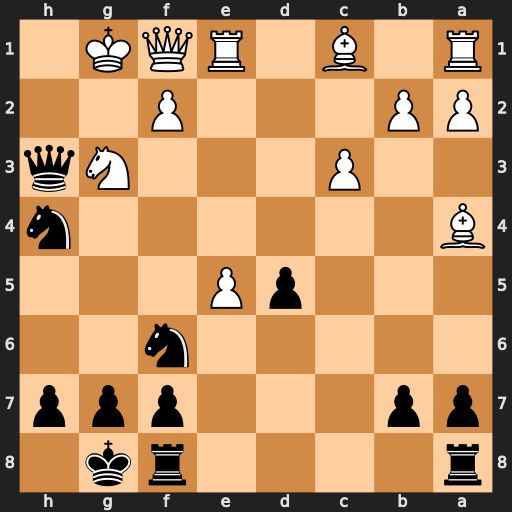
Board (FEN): r4rk1/pp3ppp/5n2/3pP3/B6n/2P3Nq/PP3P2/R1B1RQK1
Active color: b
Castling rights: -
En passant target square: -
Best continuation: Nf3#